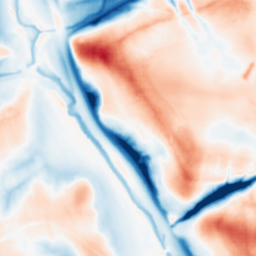
Category: multiscale
Decomposition family: dog_multiscale
Decomposition parameters: sigma_ratio: 2
n_scales: 4
base_sigma: 1
Upsampling method: sinc_hamming
Upsampling parameters: scale: 8
kernel_size: 16
Upsampling scale: 8